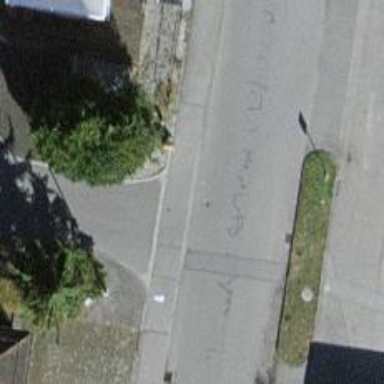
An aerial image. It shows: Residential road with asphalt surface and sidewalk on the left.